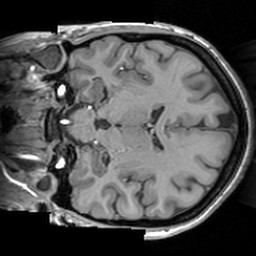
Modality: T1w
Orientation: coronal
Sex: female
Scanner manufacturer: siemens
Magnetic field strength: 3 T
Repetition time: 1.63 s
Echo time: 0.00311 s